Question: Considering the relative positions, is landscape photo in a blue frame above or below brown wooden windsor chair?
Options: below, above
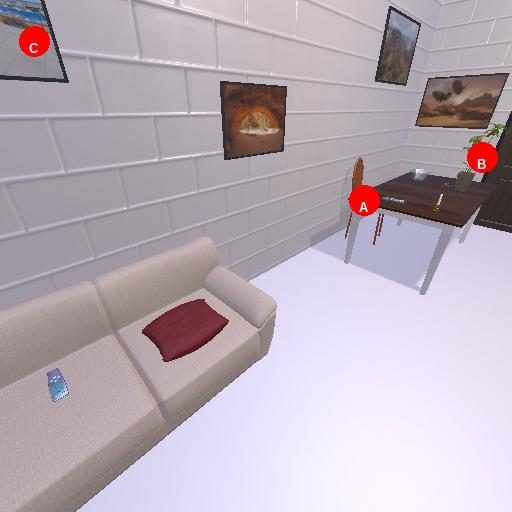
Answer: below